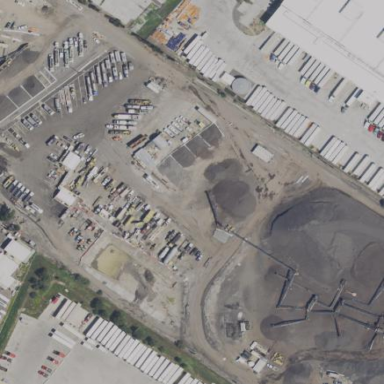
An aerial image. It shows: Industrial area.